Question: I have a field which obtains it input through a list of links associated with numbers. (Similar to a calculator but without operators). I want to retrieve these numbers and put them through a function which divides them by 12. (A conversion from feet to inches).
First I have a list of jQuery click functions like this:
'''
$('#a0').click(function(){
writeInput(input, one); // var one = 1;
});
'''
Next I have the function "write Input" (This is where the numbers are displayed on a "screen")

'''
function writeInput(field, str){
$input = $(field);
var text = $input.val($input.val() + str);
$input.text(text);
convert(text);
}
'''
And lastly I have a function which is supposed to divide the number inputted by 12
'''
function convert(input){
var divide = (input / 12);
$("#output").html(divide); //output is a paragraph where the number is displayed
}
'''
When I run my code I am getting output where the number should be. I have tried parseInt() and other tricks. But the closest I have come to something correct is when I got [object] [object] output.
Any help would be appreciated. Thanks!
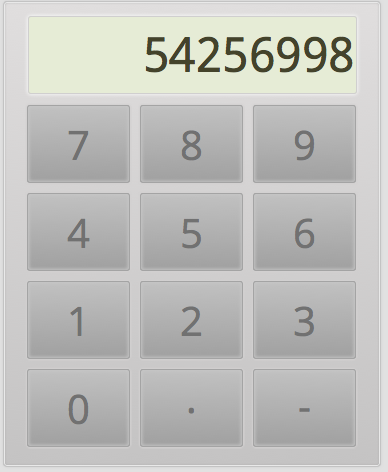
Answer: In your code 'text' is a jQuery object, you are using 'val' as setter which returns a jQuery object, you should use 'val'/'text' method as a getter for retrieving updated value.
'''
function writeInput(field, str){
var text = $(field).val(function(i, v){
return v + str;
}).text(function(i, t){
return t + str
}).val();
convert(text);
}
'''